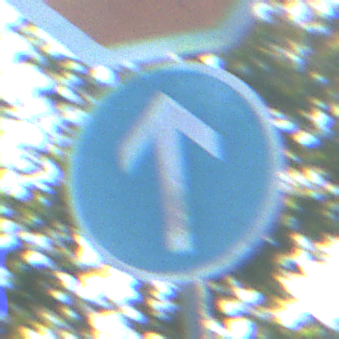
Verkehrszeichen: VorgeschriebeneFahrtrichtungGeradeaus
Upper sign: Stop
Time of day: MorningAfternoon
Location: Outdoor (Urban)
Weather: Clear
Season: NotSpecified
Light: Natural